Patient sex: M
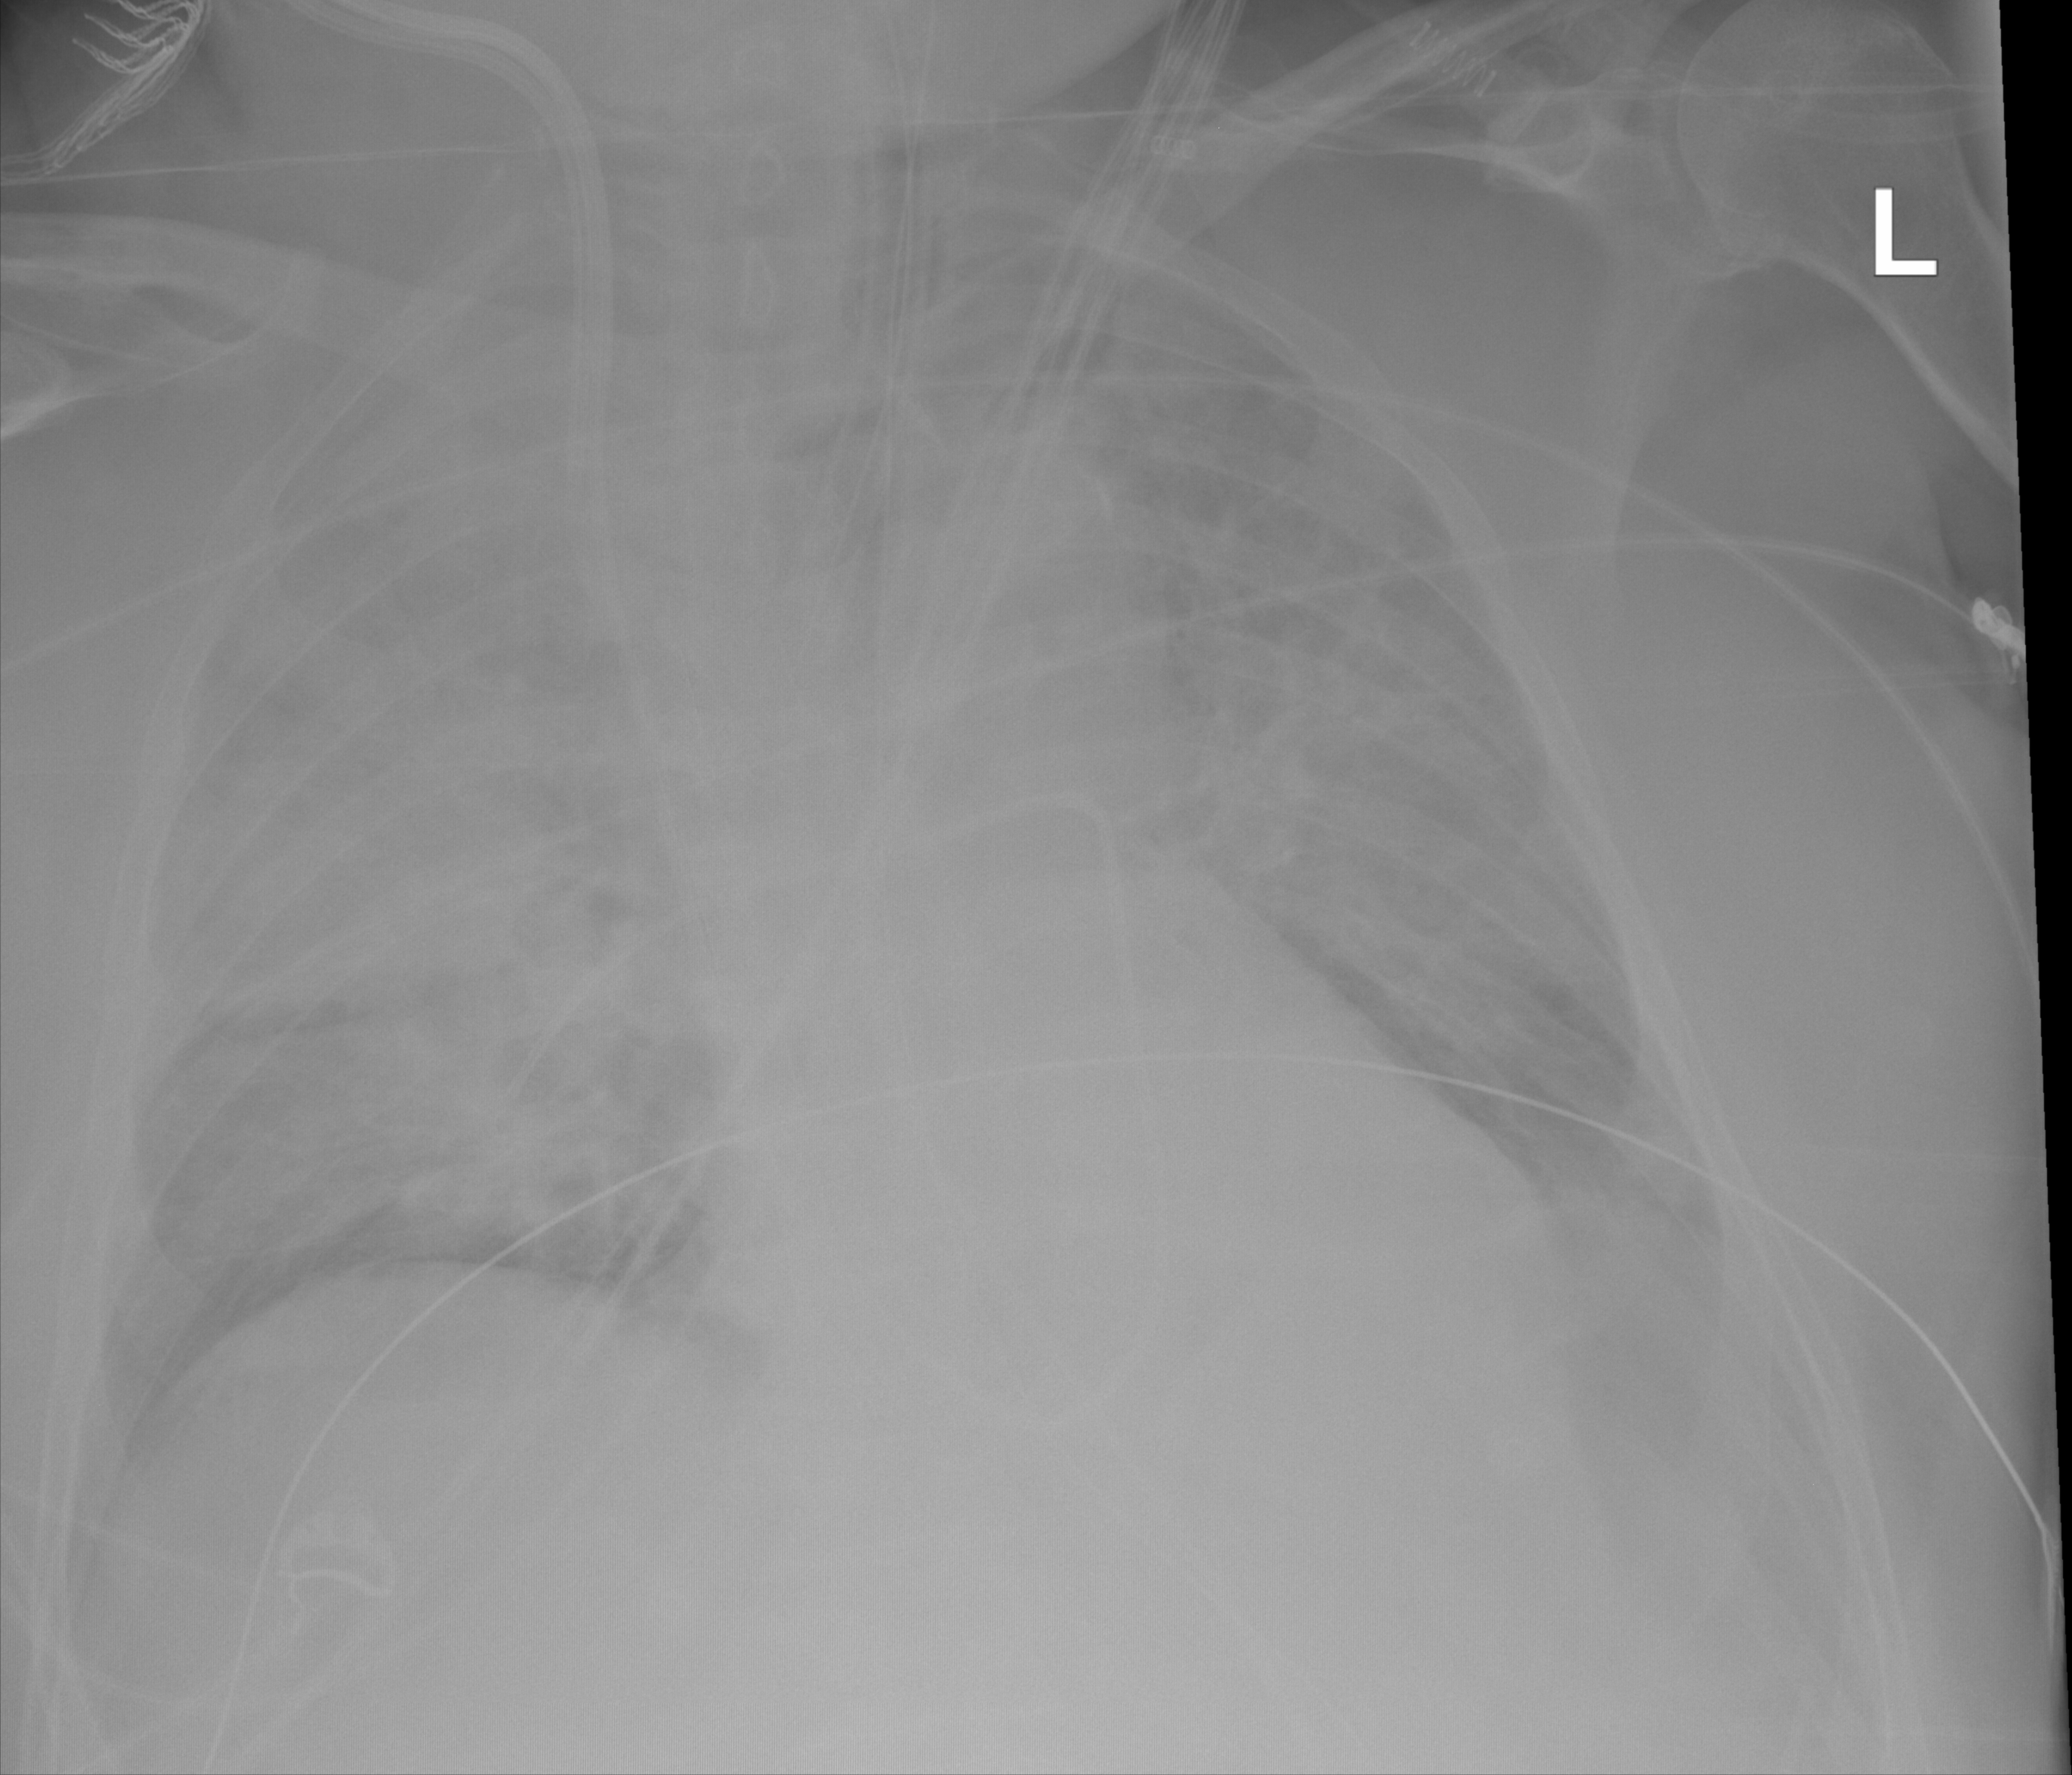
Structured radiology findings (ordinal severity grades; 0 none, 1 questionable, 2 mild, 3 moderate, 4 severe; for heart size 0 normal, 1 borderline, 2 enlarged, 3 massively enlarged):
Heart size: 0
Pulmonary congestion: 3
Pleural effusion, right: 0
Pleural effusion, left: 0
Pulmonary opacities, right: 3
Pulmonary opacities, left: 3
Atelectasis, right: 2
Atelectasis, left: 2